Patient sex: M
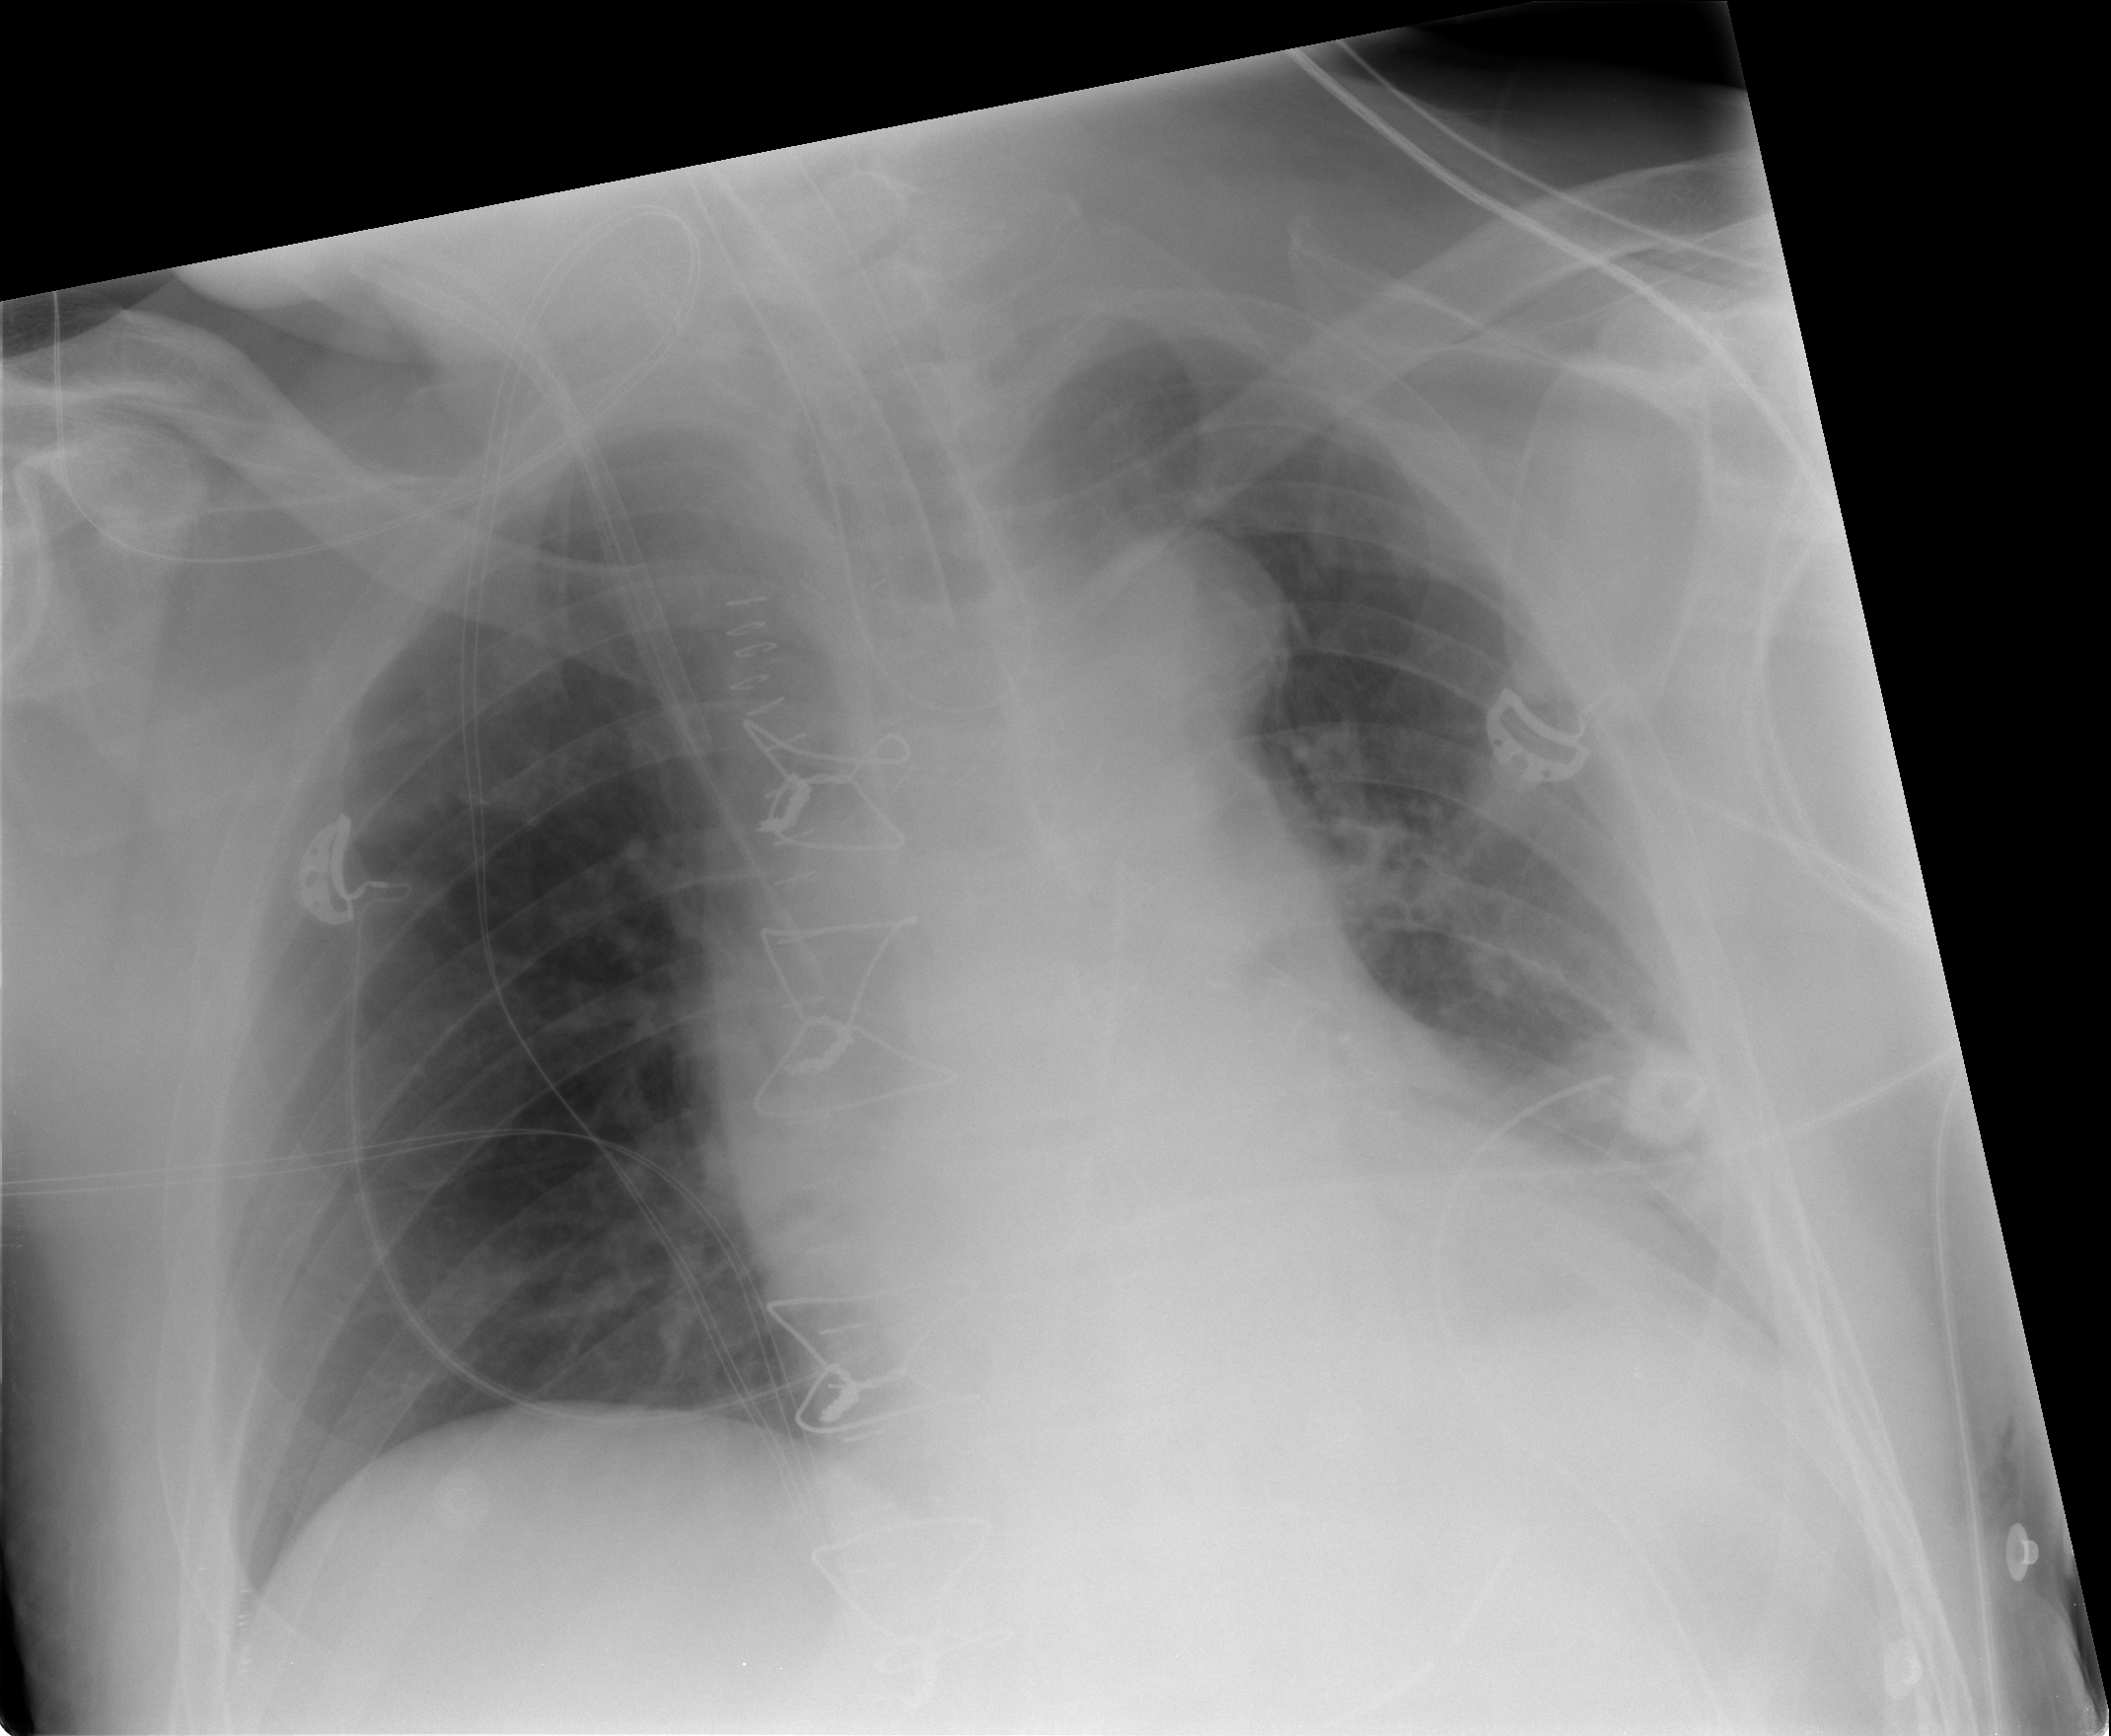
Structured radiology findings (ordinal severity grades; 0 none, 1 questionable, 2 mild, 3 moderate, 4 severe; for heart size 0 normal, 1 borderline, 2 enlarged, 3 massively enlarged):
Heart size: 1
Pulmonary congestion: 0
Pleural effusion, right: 0
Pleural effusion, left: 2
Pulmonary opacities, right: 0
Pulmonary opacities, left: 0
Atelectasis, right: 0
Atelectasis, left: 2